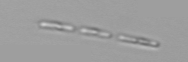
Label: Skeletonema